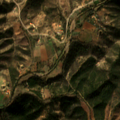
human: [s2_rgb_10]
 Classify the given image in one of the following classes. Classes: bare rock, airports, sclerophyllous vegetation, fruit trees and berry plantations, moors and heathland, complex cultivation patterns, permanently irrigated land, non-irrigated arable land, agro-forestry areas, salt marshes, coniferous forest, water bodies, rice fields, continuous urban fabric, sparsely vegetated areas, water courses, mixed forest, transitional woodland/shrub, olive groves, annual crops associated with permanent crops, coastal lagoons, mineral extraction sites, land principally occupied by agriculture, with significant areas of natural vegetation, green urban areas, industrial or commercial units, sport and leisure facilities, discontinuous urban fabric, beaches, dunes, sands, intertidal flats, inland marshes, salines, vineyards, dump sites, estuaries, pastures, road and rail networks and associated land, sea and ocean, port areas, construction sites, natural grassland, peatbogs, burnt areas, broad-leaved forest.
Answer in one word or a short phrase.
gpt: complex cultivation patterns, land principally occupied by agriculture, with significant areas of natural vegetation, broad-leaved forest, transitional woodland/shrub